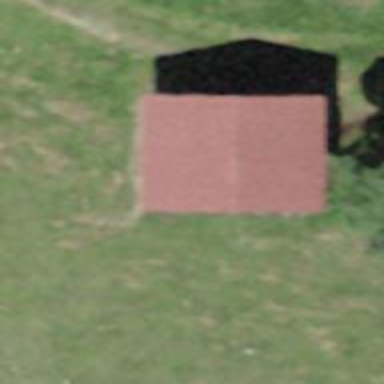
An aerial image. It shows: Shed.